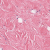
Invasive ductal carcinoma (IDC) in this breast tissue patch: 0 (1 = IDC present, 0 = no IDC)